Here is a 2-D grayscale rendering of raw bearing vibration samples (signal-to-image). Classify the bearing condition as one of: normal, inner_race, outer_race, ball.
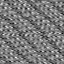
Answer: outer_race